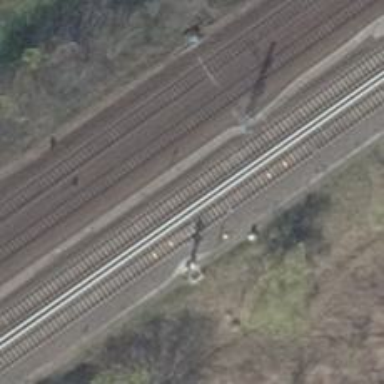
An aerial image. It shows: Solitary milestone along the railway.